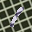
Label: 1